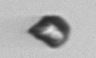
Label: detritus_transparent